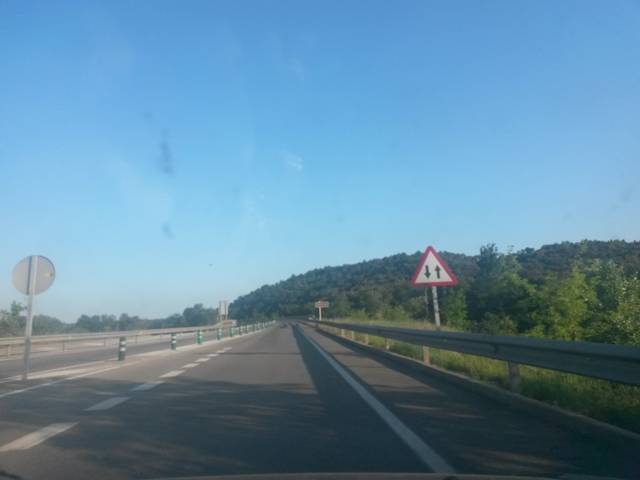
Region: Spain
Coordinates: 42.197, 2.724